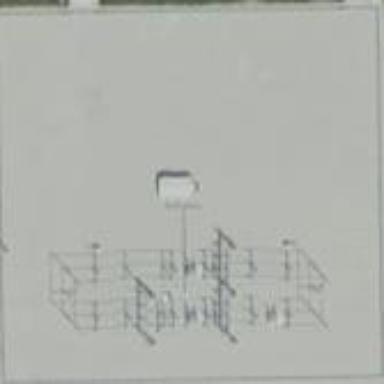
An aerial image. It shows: Transmission-level power substation.